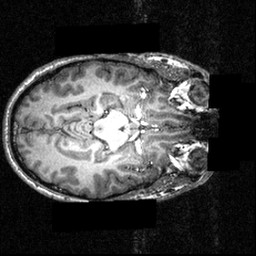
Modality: T1w
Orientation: axial
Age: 24
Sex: male
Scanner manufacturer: siemens
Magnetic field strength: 3.951 T
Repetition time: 1.5 s
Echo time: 0.00335 s